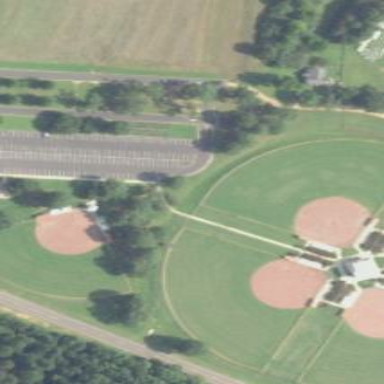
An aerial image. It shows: Baseball pitch for leisure land.